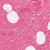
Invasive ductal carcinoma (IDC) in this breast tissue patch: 0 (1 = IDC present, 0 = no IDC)